Question: I have a report page that currently using a paging like this:

But my PM is asking me to implement a Google-like paging because he want that the user can interact with the page only by clicking and don't have to use their keyboard to input in the page number. But in my opinions, I don't think Google paging is suitable for a report page which contains many pages/records, and the users will not be able to quickly go to a page that outside the displayed range.
I'm thinking about combine both the paging which means it has the displayed range like Google paging and also a text box to quickly jump to a page but it may look messy right?
So I'm looking for someone that experienced in this to give me some advices.
Thanks a lot!
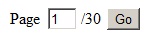
Answer: If (as your example) you have a report of 30 pages then googlesque paging won't help your users get to (say) page 21 from page 1 but will the users know that they need to go to page 21? If you do need to be able to jump to any given page then replace your markup above to use a drop-down list with auto-postback enabled and drop the Go button; no typing required and any-page navigation :-) Prev & Next might be user friendly too if end-to-end reading is a usual practice.